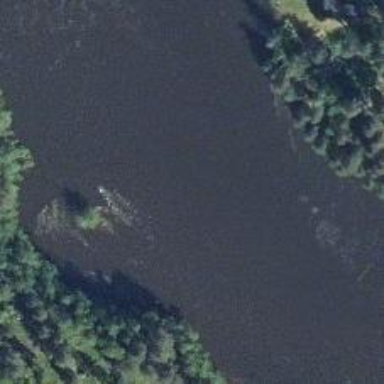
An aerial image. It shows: Scene featuring rapids in waterway.